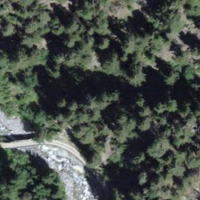
EUNIS habitat code: 43
Species observed at this site:
Ajuga genevensis